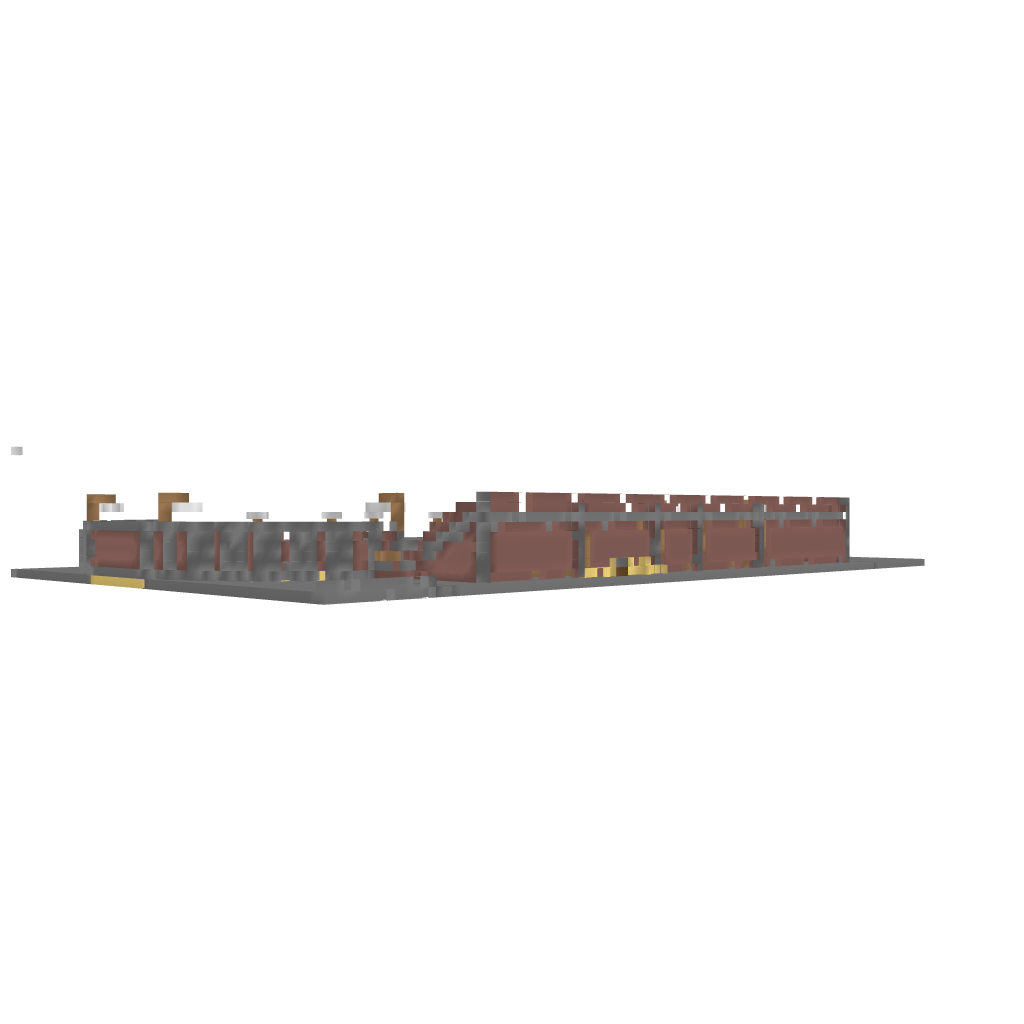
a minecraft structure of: Horse race track bad low quality